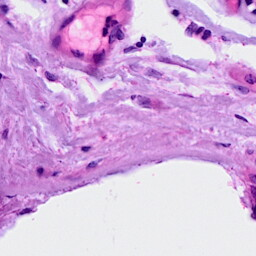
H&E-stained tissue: Breast